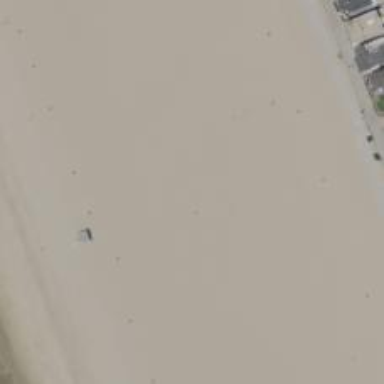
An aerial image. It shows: Lifeguard station.